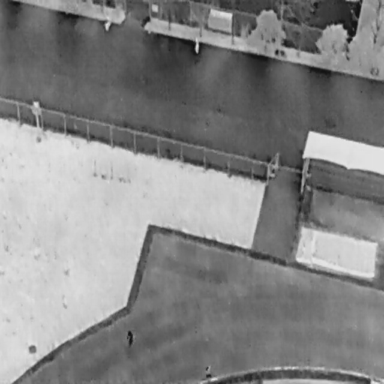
There are four objects shown in the infrared image, including two People, and two Bicycles.